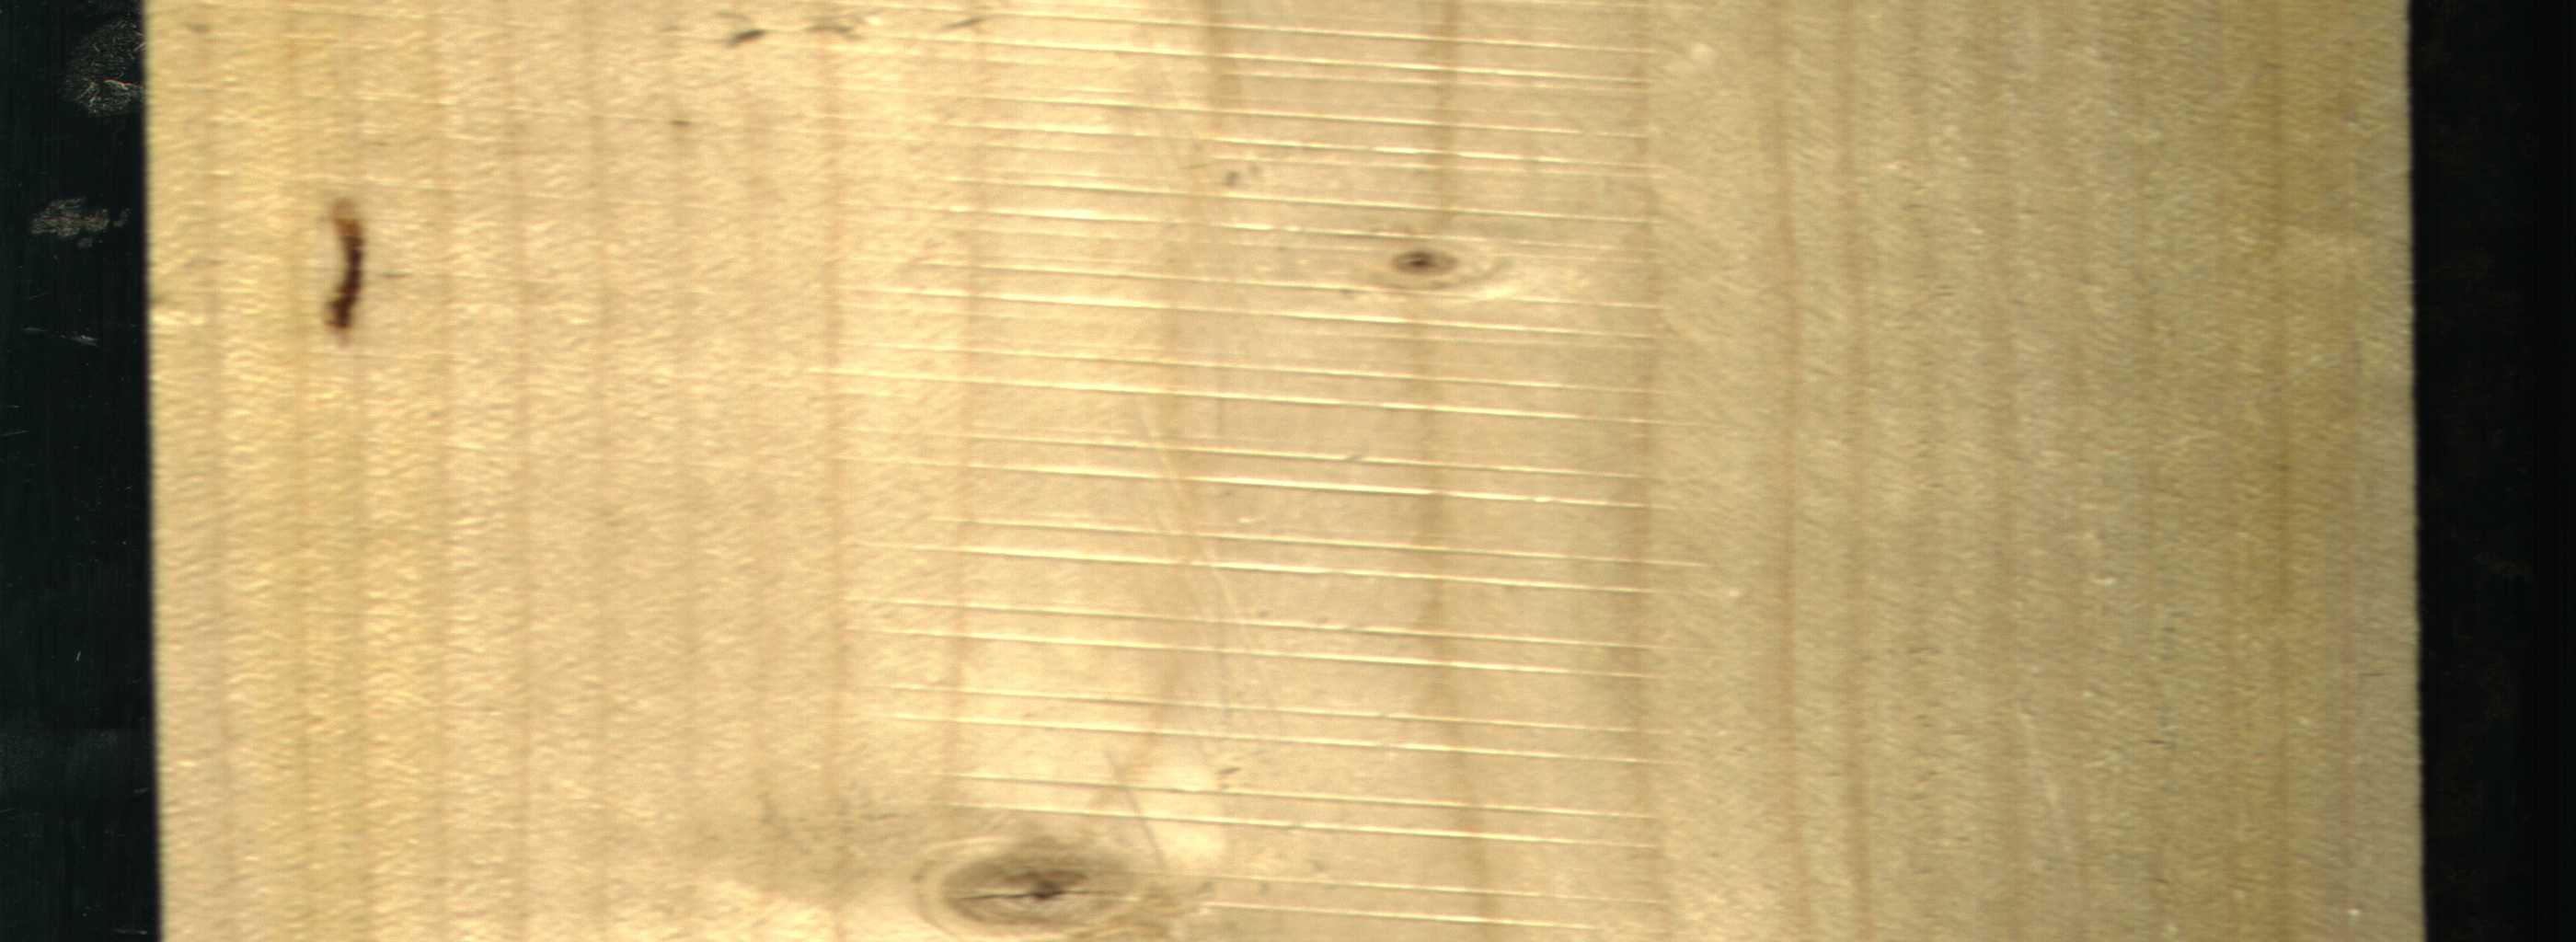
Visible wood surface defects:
resin
Live_Knot
Live_Knot